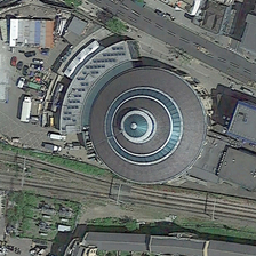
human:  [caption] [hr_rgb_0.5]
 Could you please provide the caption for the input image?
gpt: Circular buildings with blue glass on the roof are trapped between roads and railways along with other buildings and parked vehicles.

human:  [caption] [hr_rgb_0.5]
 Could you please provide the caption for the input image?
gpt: Circular buildings with blue glass roofs are placed between roads and railway lines along with other buildings and parked cars.

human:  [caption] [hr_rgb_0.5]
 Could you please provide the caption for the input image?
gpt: it is a round center with grey roof which has a blue circle on it .

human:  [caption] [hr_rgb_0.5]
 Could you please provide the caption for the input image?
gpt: the screwy center whichi is in the neighborhood is between two streets .

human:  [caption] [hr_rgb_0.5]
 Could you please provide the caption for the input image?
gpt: a circle gray center building between two roads is near several buildings .